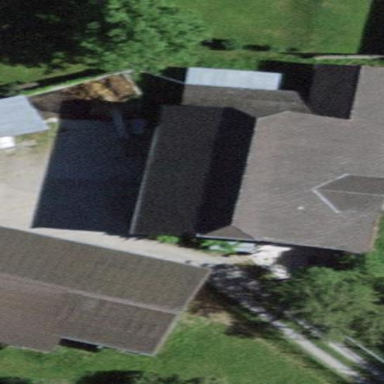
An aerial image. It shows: Barn.